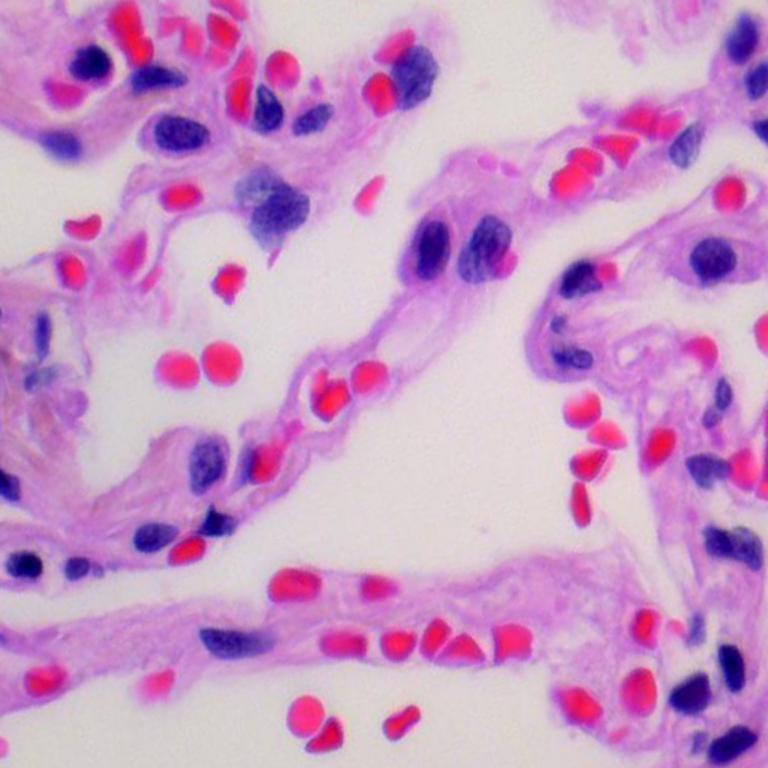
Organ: lung
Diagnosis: benign